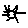
Label: sun